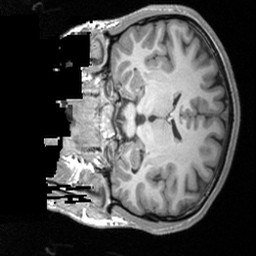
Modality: T1w
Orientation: coronal
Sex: male
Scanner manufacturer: siemens
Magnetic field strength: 3 T
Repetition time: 1.9 s
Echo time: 0.00226 s